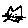
Label: cat